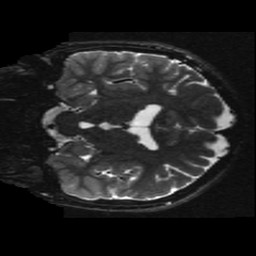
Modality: T2w
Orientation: coronal
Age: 16
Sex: male
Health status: ill
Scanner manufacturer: ge
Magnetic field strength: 3 T
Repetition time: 7.5 s
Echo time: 0.1015 s